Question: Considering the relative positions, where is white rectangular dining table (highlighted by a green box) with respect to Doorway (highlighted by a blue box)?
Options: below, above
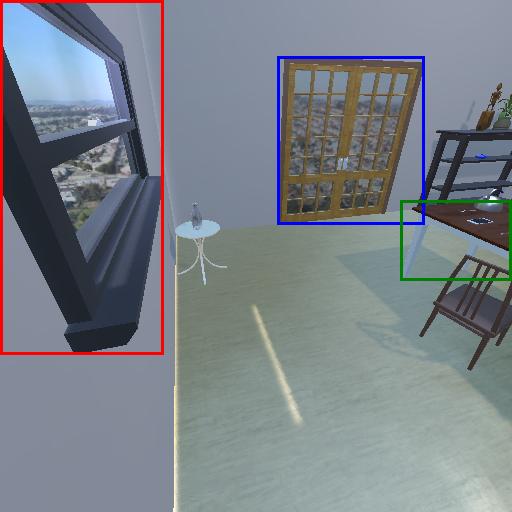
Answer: below